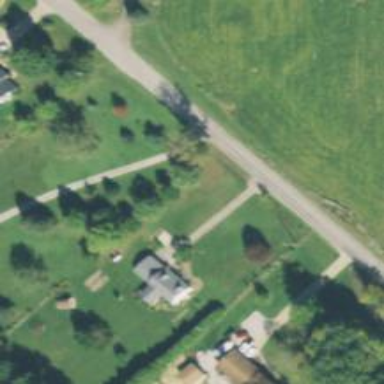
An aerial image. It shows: Driveway leading to service road.